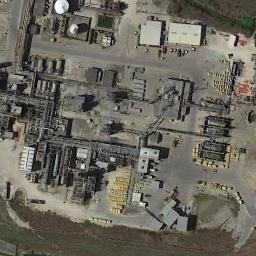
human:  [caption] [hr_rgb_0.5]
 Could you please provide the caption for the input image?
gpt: The industrial house is in good order .

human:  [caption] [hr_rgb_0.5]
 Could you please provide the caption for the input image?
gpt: In an industrial area, There are factories, Roads and some large-scale open-air machinery and equipment, Metal tanks, Pipelines, Etc , And stacked materials .

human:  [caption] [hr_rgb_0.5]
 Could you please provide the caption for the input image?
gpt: The industrial area has lots of industrial equipment and several workshops .

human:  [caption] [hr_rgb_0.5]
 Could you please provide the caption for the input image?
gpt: There are many houses of different shapes and sizes in the industrial zone .

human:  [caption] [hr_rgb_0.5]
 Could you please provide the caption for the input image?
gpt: There are some black buildings and pipelines on the industrial area .